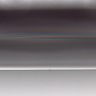
Metastatic tissue present: no